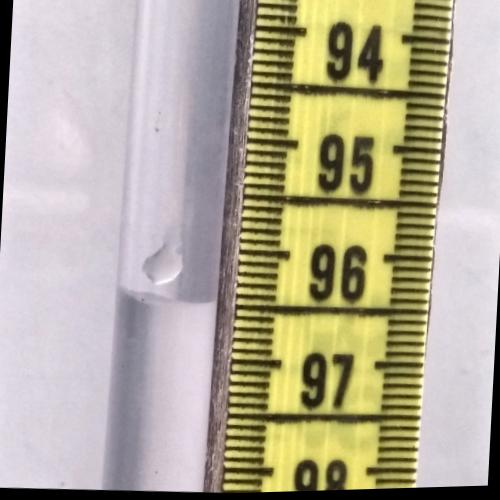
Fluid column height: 96.5 cm